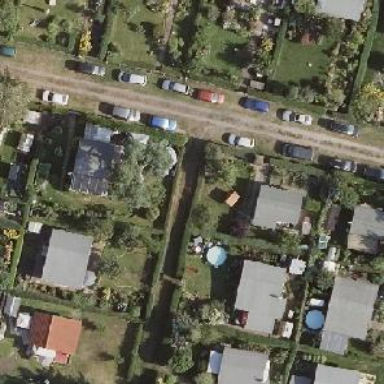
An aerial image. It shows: Plot in the allotments.